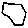
Label: hexagon